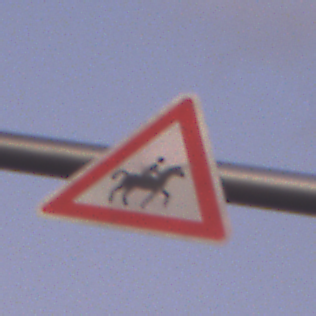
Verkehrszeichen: ReiterLinks
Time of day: SunriseSunset
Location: Outdoor (Nature)
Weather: PartlyCloudy
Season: NotSpecified
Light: Natural